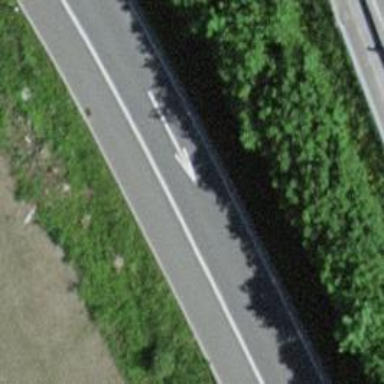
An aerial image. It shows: Trunk link road with asphalt surface.